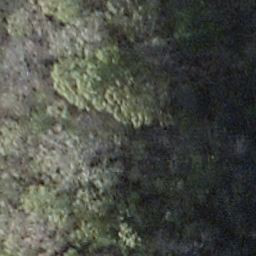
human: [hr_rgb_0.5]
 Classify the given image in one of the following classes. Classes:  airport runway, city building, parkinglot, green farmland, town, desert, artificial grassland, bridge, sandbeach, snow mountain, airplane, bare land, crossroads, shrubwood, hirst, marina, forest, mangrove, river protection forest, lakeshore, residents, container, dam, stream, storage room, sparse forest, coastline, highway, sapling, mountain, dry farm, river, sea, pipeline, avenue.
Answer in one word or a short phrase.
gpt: shrubwood